Question: I am following the tutorial : <URL>.
But actually it is not working properly:
So my code is :
'''
<!DOCTYPE html>
<html data-ng-app="">
<head>
<title>AngularJS in 60 minutes</title>
<script src="./js/angular.min.js" charset="utf-8"></script>
</head>
<body>
<div class="container" data-ng-controller="SimpleController">
<h3>Instance of model and data binding</h3>
Name : <input type="text" data-ng-model="city"> {{ city }}
<h3>Instance of repeat directives</h3>
<ul>
<ol data-ng-repeat="person in people | filter:city | orderBy:'city'">{{ person.firstname}} {{ person.name | uppercase}} : {{ person.city}}</ol>
</ul>
</div>
<script>
function SimpleController($scope) {
$scope.people = [{firstname:'Valerie', name:'lion', city:'Paris'}, {firstname:'Fred', name:'creche', city:'Marly'}, {firstname:'Laurent', name:'larher', city:'Massy'}];
}
</script>
</body>
'''
and the result is in the image enclosed.

Any suggestions is welcome.
Fred
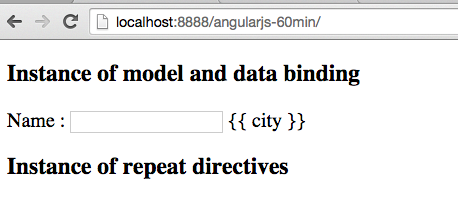
Answer: I suspect you are using Angular 1.3 or higher. As of 1.3, Angular no longer looks for controllers on 'window'. Here is the migration link:
<URL>
Instead, you should use the 'app.controller()' syntax:
'''
var myApp = angular.module('myApp',[]);
myApp.controller('SimpleController',function($scope) {
$scope.people = [{firstname:'Valerie', name:'lion', city:'Paris'}, {firstname:'Fred', name:'creche', city:'Marly'}, {firstname:'Laurent', name:'larher', city:'Massy'}];
});
'''
And change your html:
'''
<html data-ng-app="myApp">
'''